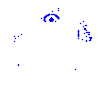
Particle: proton